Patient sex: F
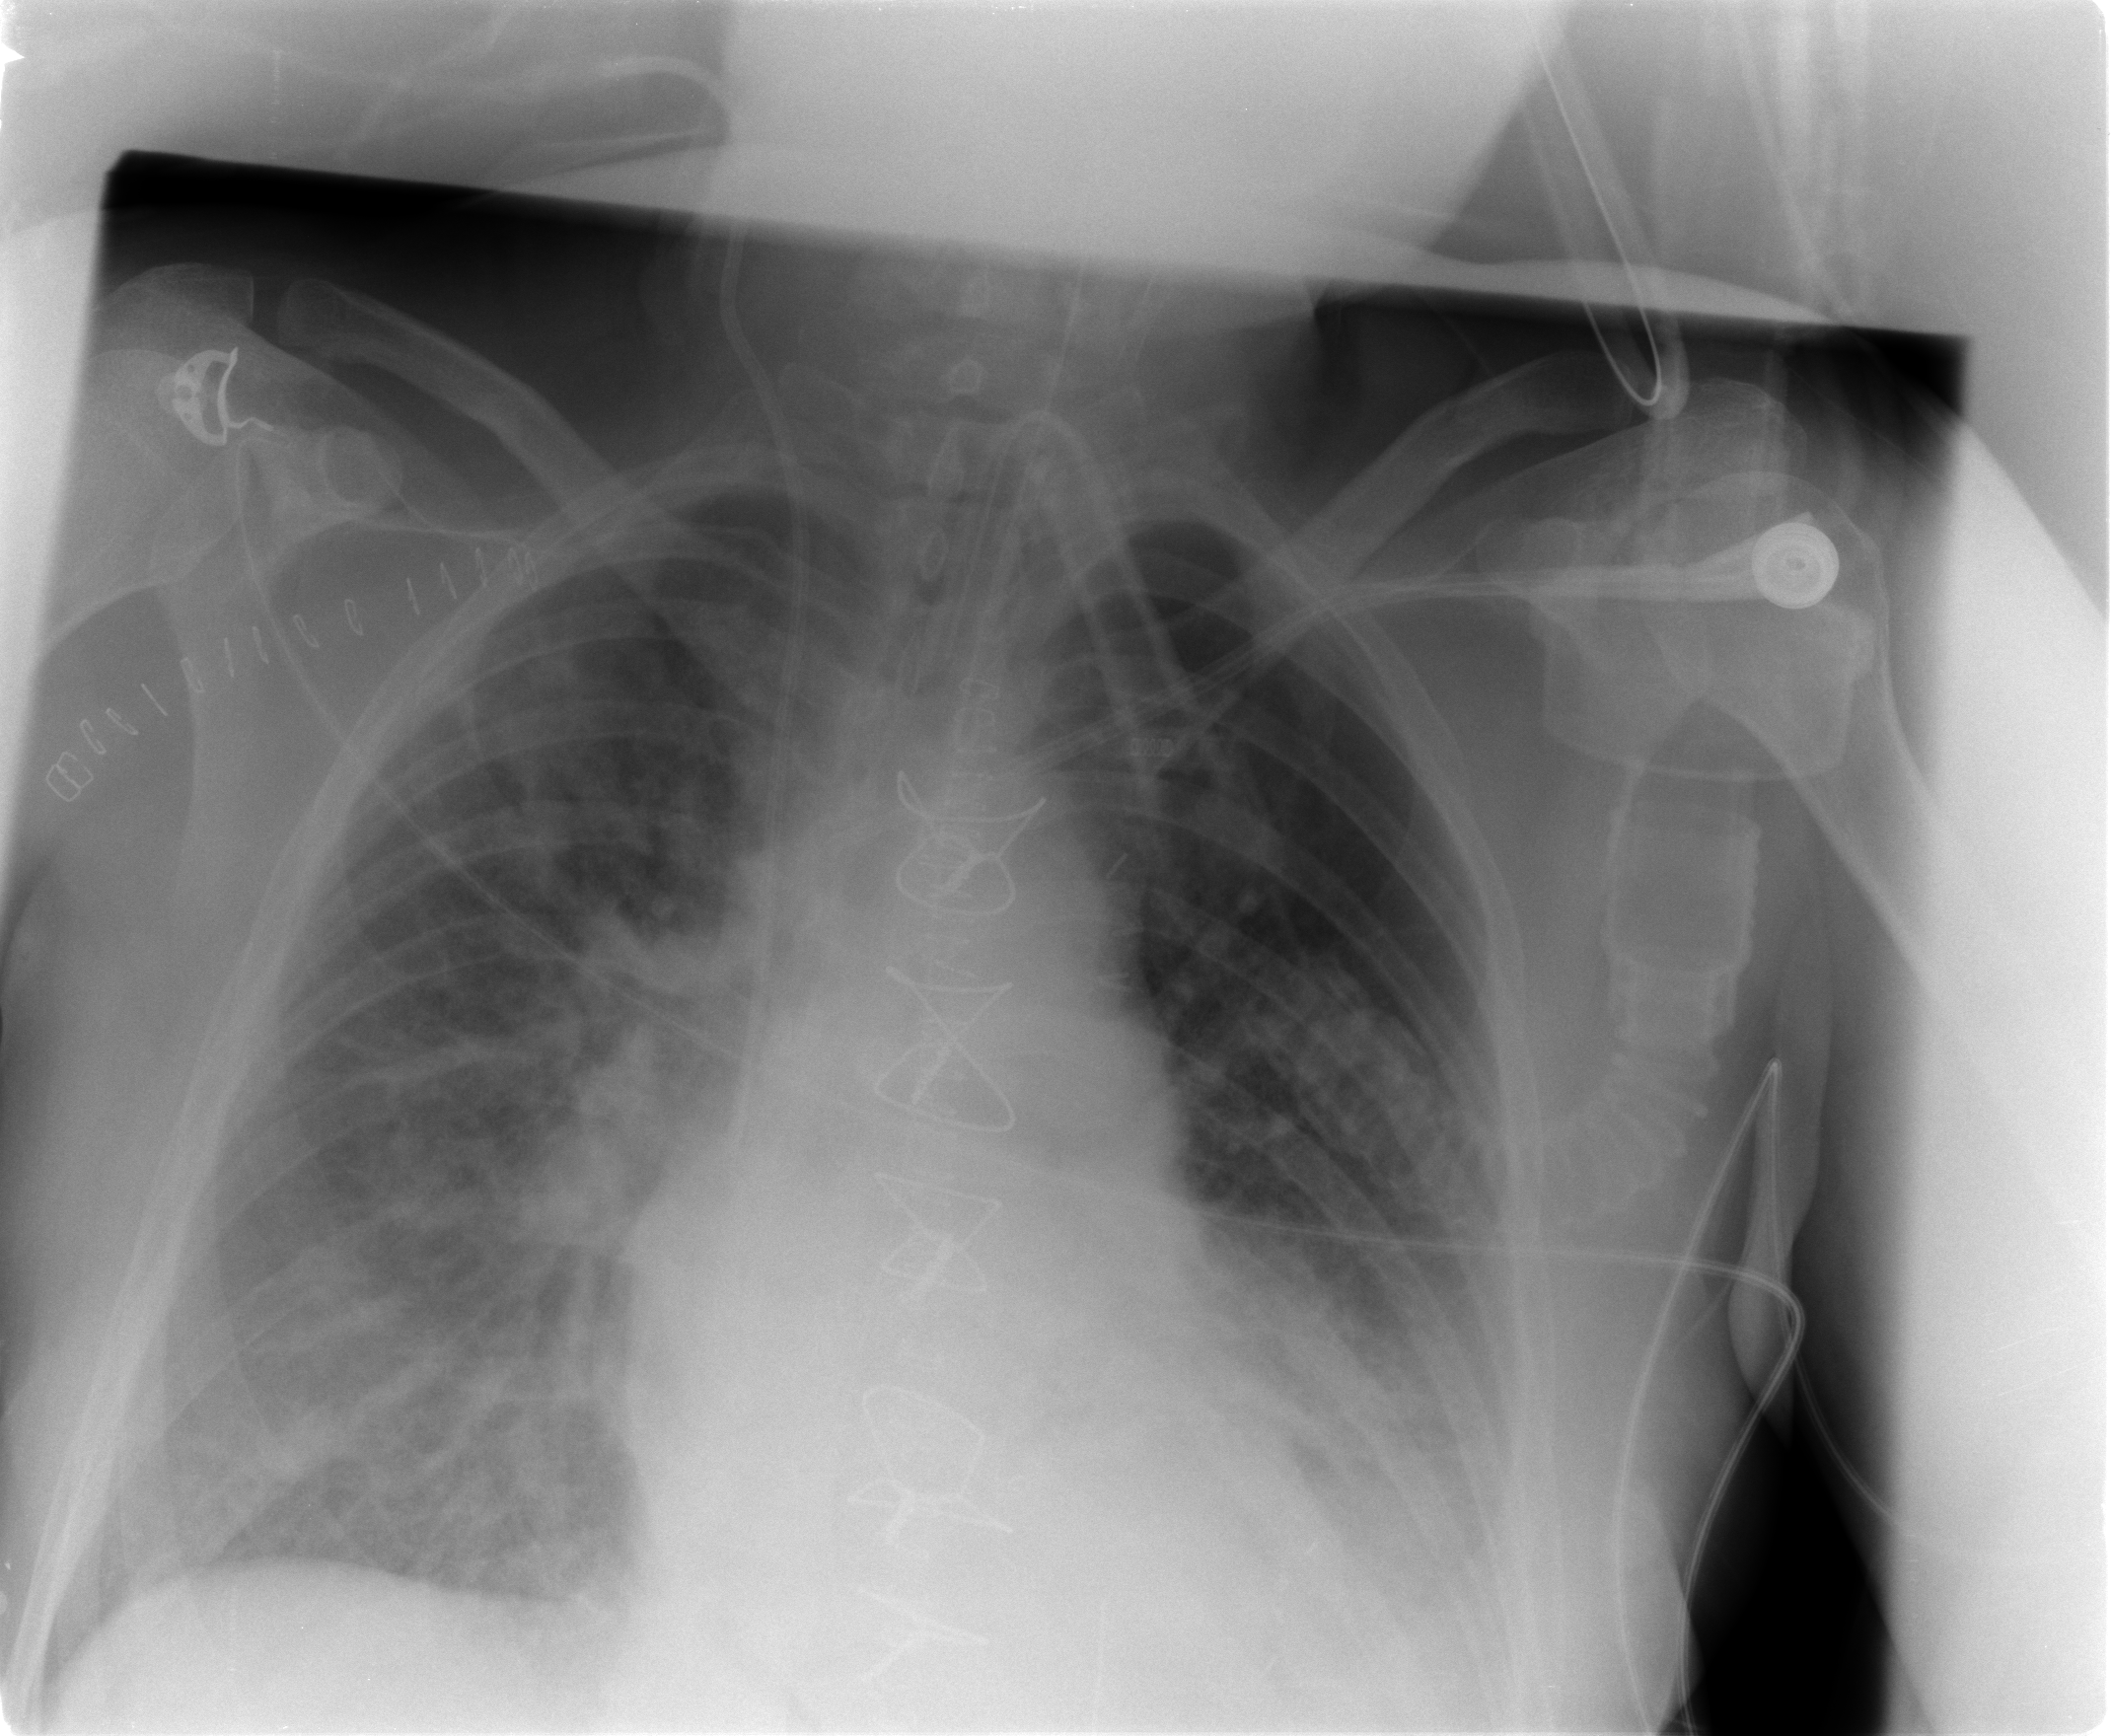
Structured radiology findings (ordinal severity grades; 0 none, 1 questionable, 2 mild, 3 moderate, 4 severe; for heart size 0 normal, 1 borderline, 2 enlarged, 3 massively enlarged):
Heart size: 0
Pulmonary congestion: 1
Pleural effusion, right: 0
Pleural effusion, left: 2
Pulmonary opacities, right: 2
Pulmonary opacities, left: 1
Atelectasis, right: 2
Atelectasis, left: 2